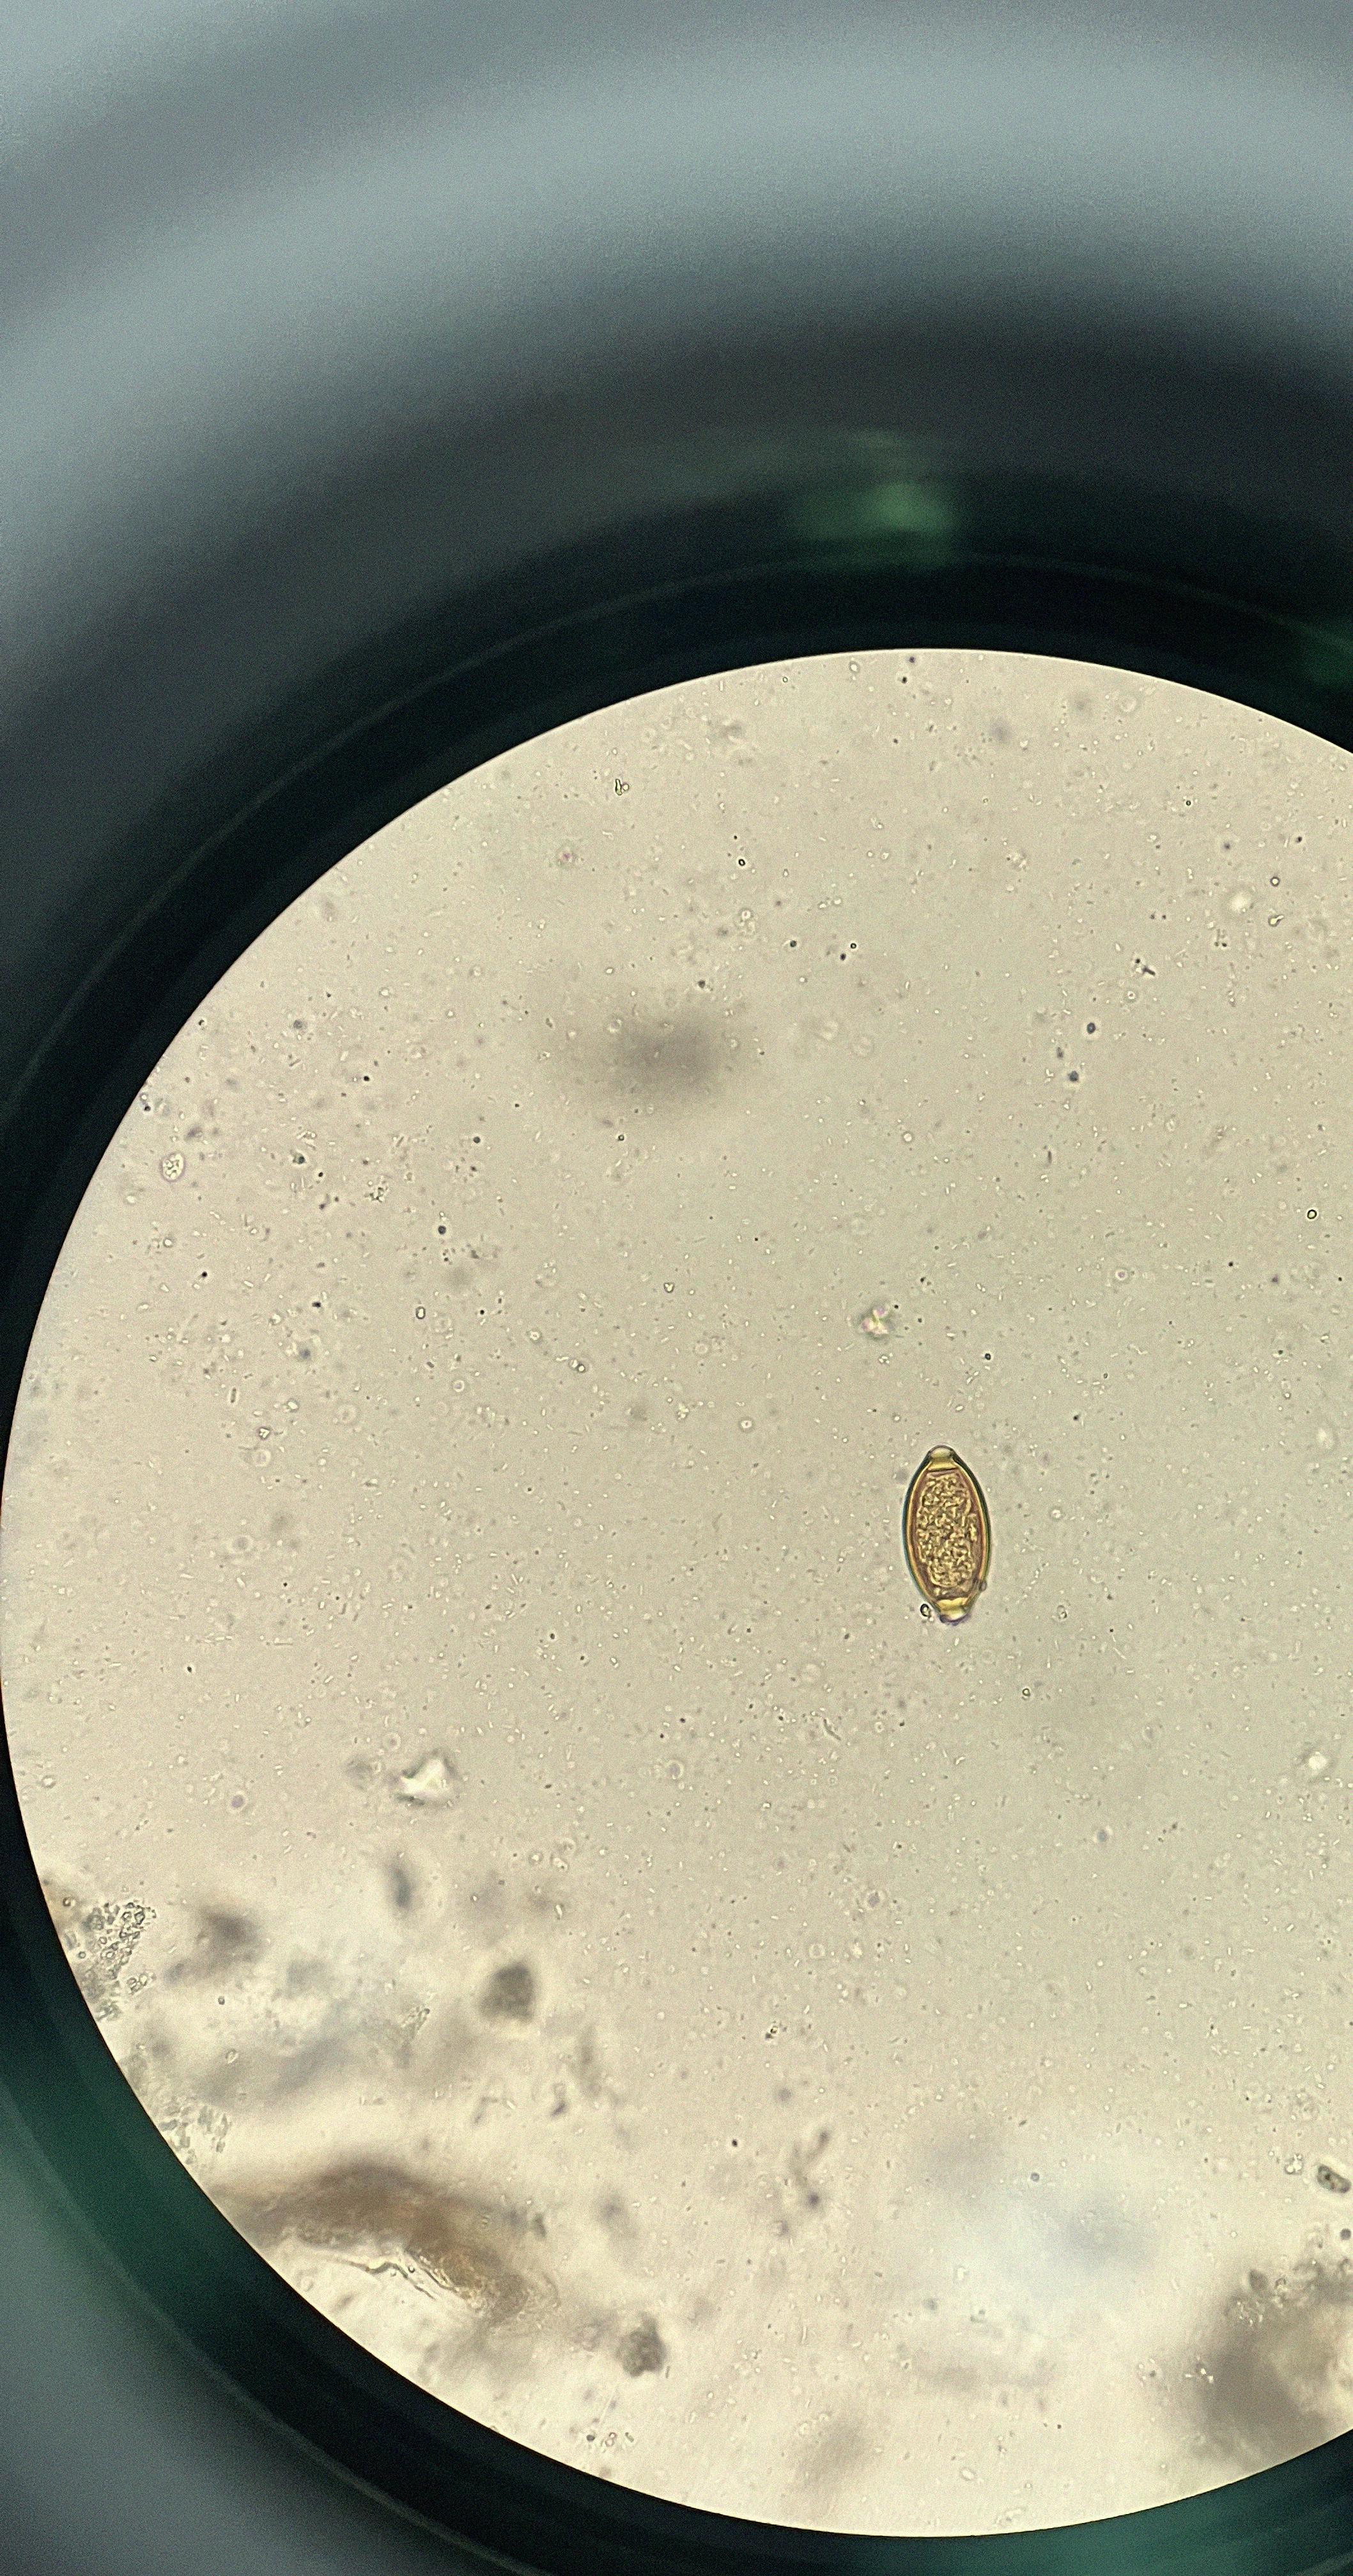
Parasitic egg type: Trichuris trichiura